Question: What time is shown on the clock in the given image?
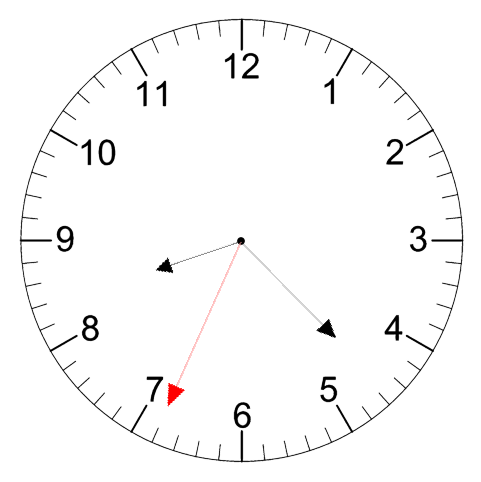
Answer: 08:22:34